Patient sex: M
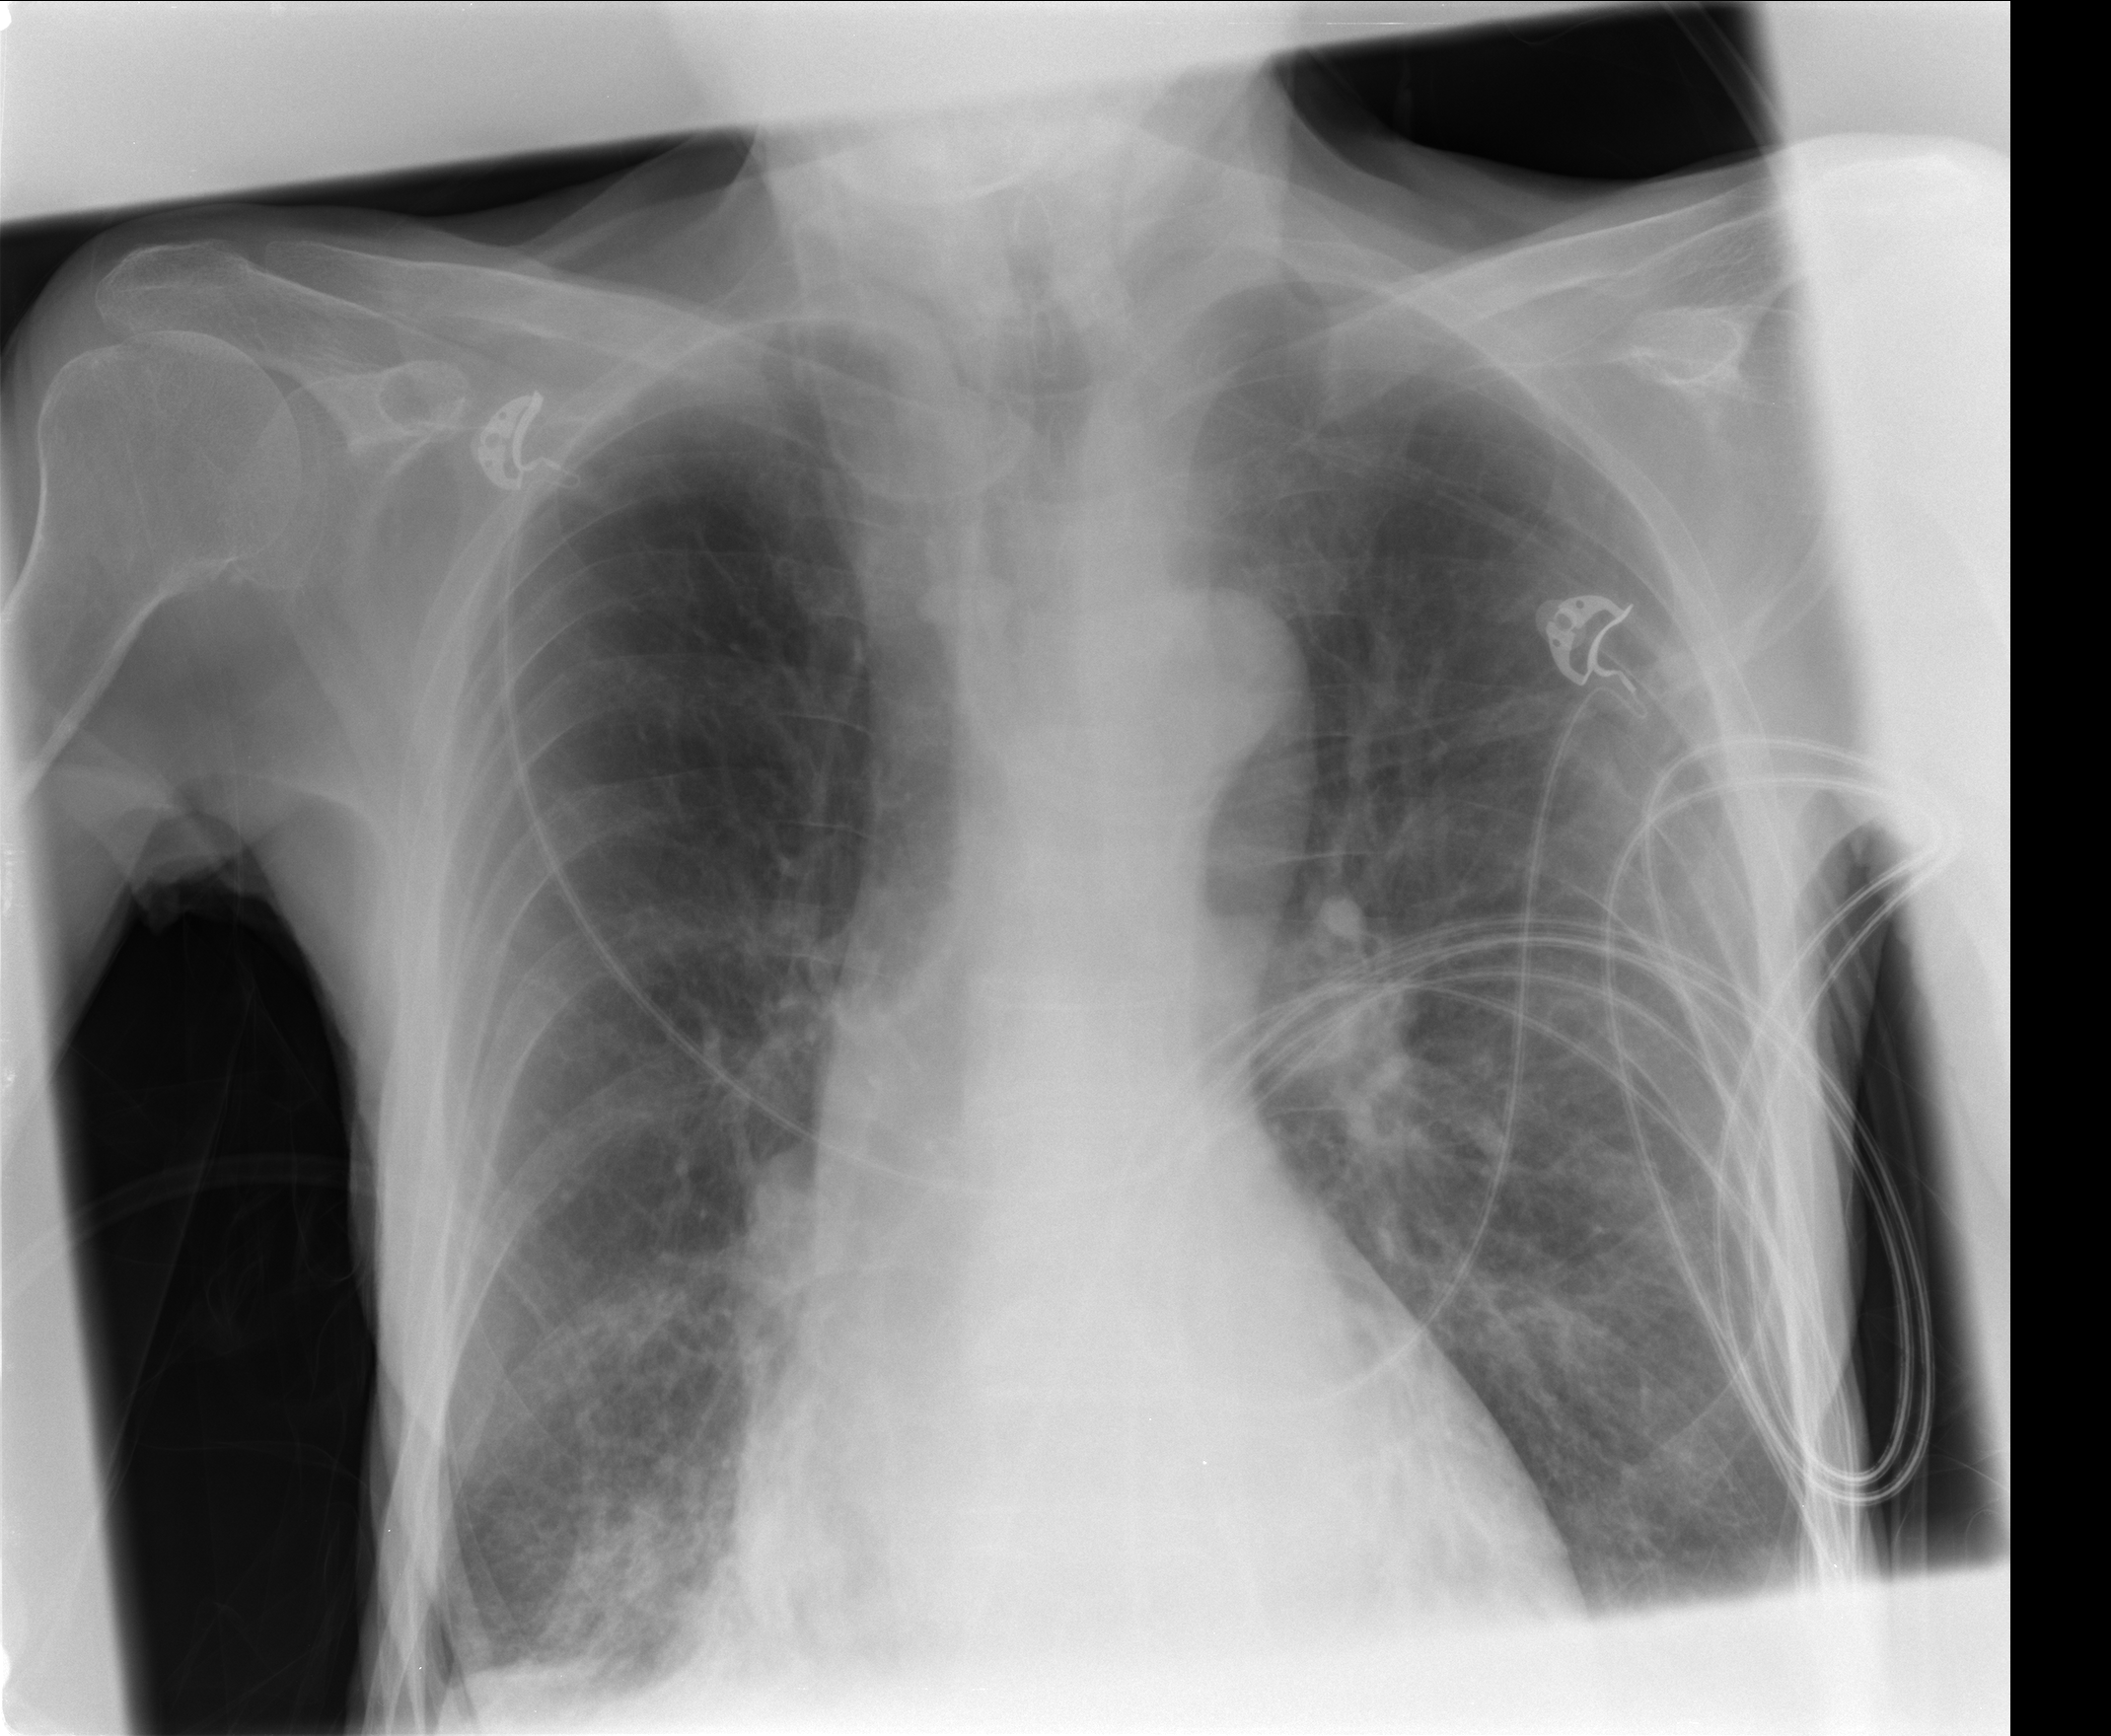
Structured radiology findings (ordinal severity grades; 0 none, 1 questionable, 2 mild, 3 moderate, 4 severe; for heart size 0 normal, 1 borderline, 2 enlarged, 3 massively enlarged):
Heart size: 0
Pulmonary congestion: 0
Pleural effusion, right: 0
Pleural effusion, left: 0
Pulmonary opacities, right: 2
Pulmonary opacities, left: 0
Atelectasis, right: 2
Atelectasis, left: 0